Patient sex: M
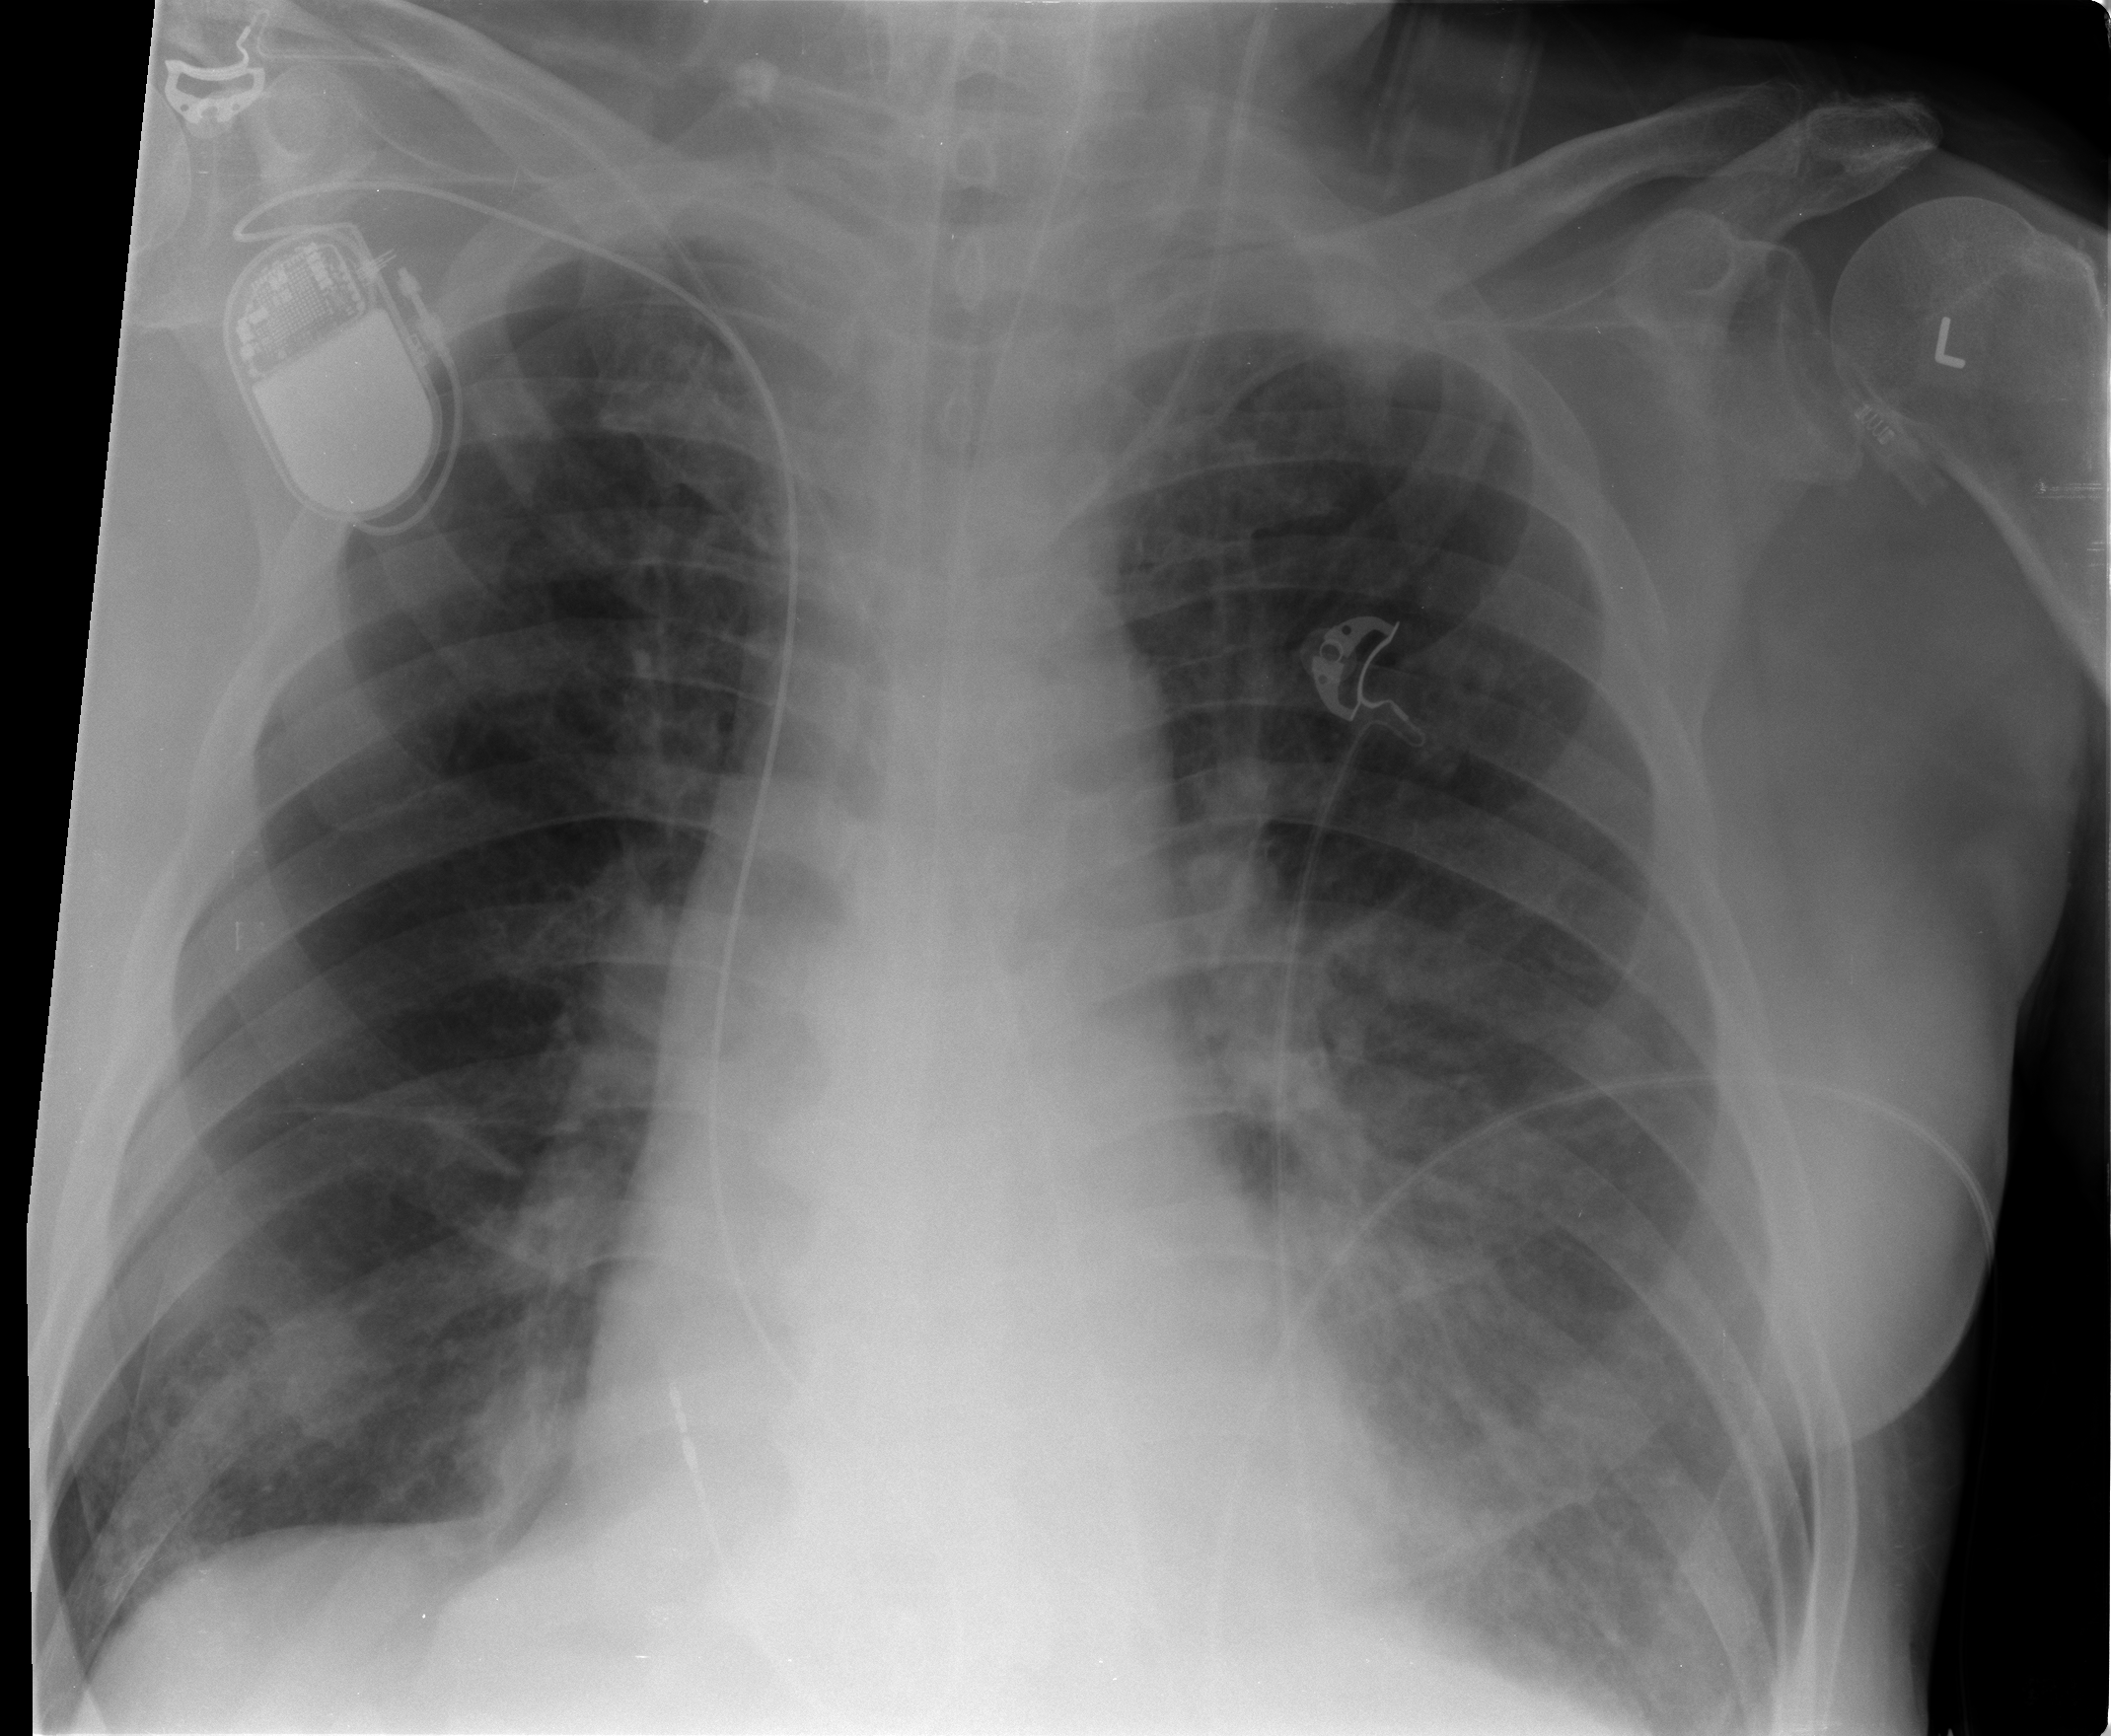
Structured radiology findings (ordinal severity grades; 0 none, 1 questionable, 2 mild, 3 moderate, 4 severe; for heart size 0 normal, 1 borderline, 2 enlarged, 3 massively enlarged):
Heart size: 0
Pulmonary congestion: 2
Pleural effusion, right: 0
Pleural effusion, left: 2
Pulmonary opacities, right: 0
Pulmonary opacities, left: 1
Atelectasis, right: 0
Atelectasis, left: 0